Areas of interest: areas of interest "Airport"
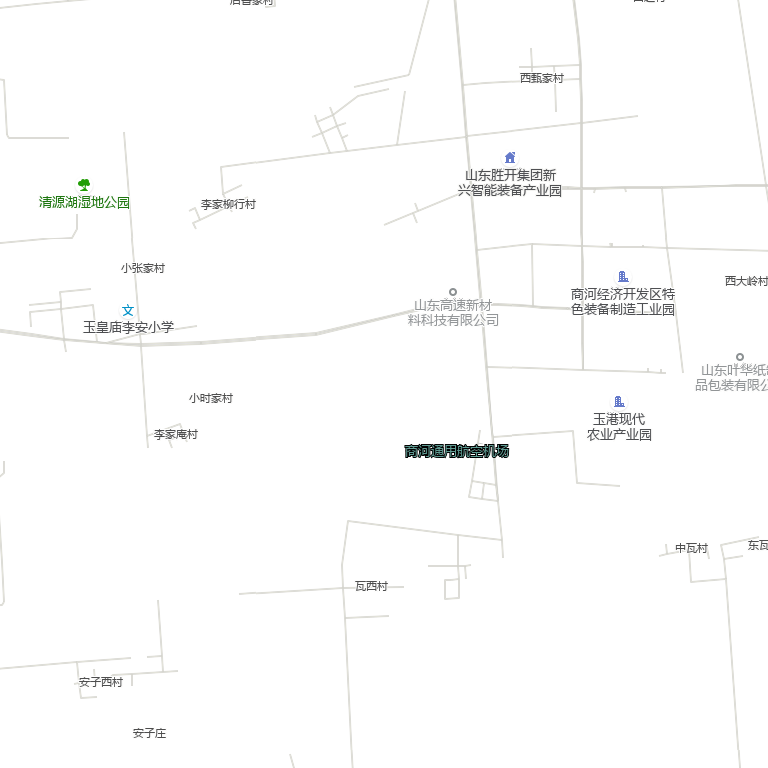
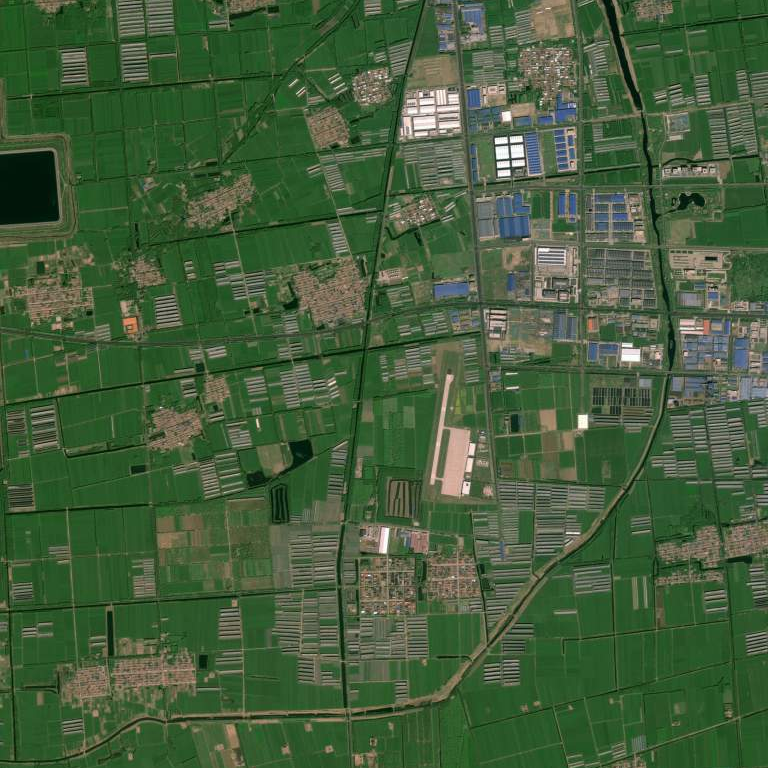